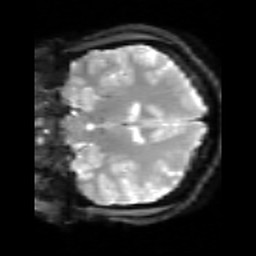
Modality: inplaneT2
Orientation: coronal
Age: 26
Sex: female
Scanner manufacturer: siemens
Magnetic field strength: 3 T
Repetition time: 5 s
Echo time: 0.034 s